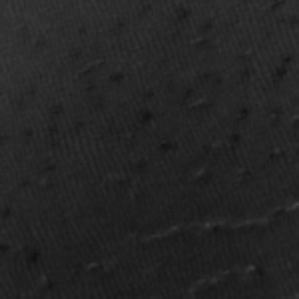
Label: frost